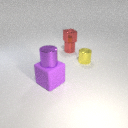
small red metal cylinder behind large purple rubber cube